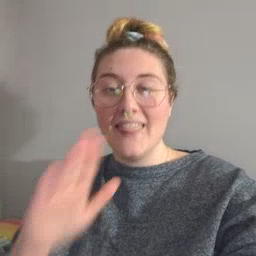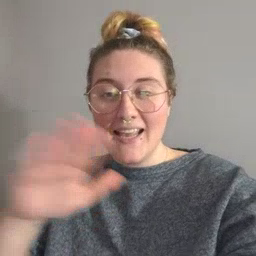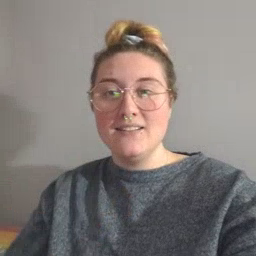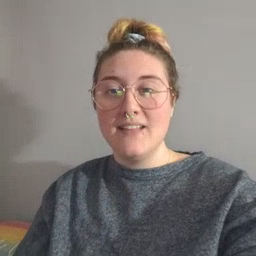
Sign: clean